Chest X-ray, PA view. Patient: 48 years old, sex F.
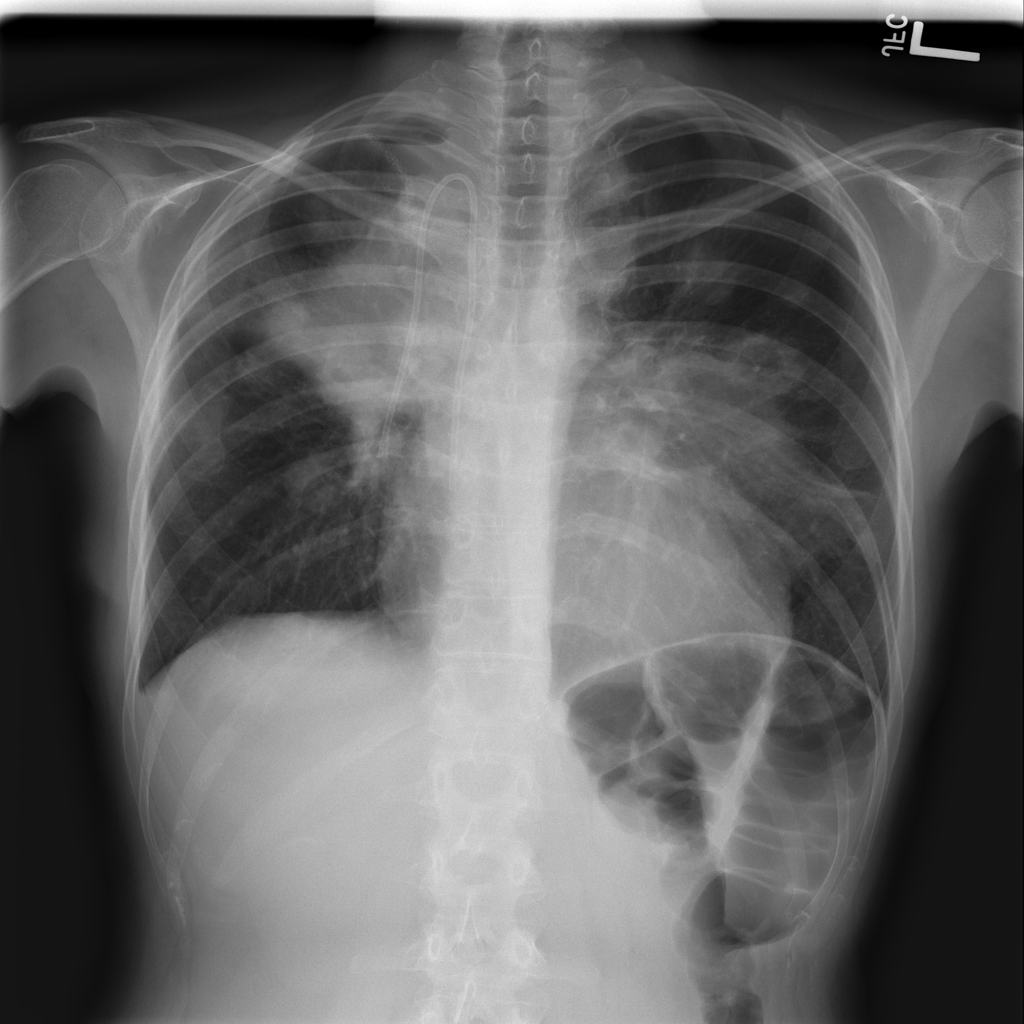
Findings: Mass